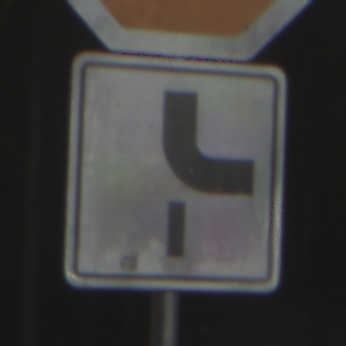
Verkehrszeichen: VerlaufVorfahrtsstrasse10
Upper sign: Stop
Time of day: MorningAfternoon
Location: Outdoor (Suburban)
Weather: PartlyCloudy
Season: NotSpecified
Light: Natural